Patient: sex M, age 66
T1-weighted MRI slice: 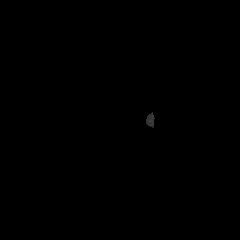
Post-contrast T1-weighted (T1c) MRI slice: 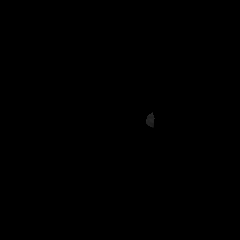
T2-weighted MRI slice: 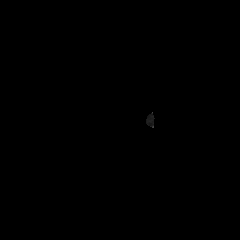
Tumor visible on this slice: no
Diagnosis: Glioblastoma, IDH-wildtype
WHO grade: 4